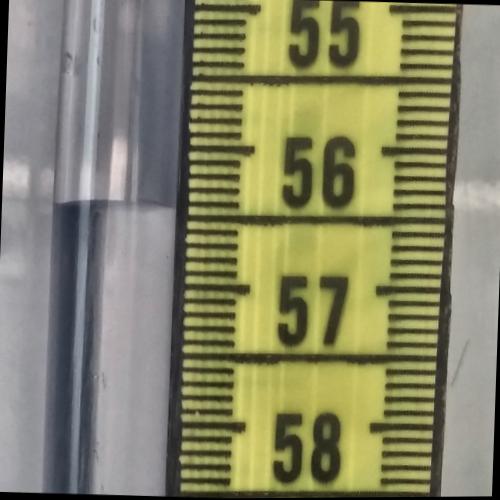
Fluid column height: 56.4 cm